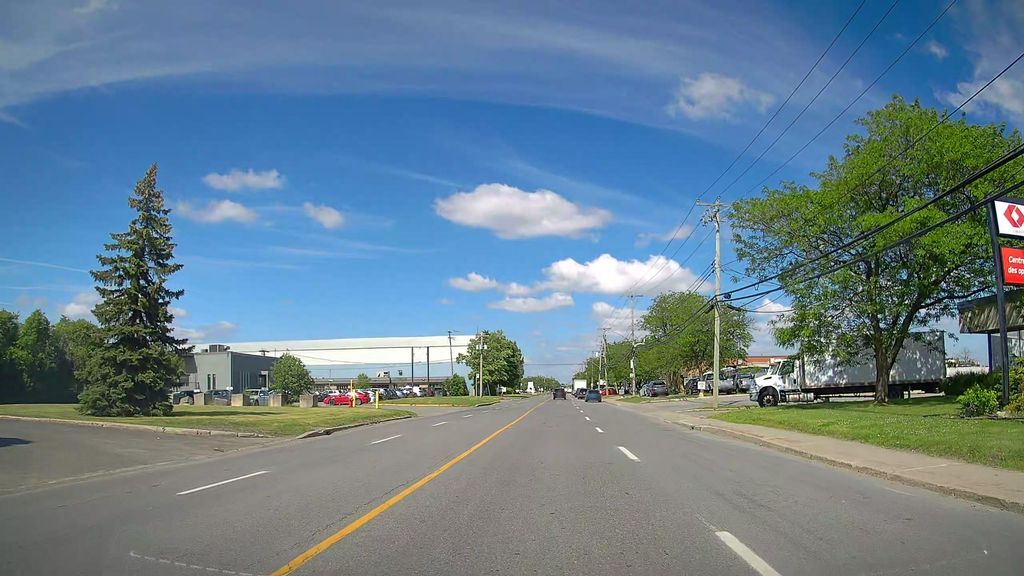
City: montreal